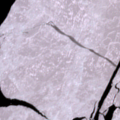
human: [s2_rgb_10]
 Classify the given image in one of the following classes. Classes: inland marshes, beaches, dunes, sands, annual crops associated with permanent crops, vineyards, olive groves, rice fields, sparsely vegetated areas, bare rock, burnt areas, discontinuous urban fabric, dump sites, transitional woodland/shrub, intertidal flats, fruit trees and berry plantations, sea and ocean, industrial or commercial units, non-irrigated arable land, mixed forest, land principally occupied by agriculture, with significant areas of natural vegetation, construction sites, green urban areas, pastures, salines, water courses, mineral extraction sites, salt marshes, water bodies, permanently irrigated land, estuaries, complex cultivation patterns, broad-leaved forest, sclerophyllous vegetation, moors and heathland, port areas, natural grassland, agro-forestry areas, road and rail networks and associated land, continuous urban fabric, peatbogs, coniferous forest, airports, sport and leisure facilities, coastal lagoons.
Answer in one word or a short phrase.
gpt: sea and ocean